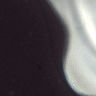
Metastatic tissue present: no